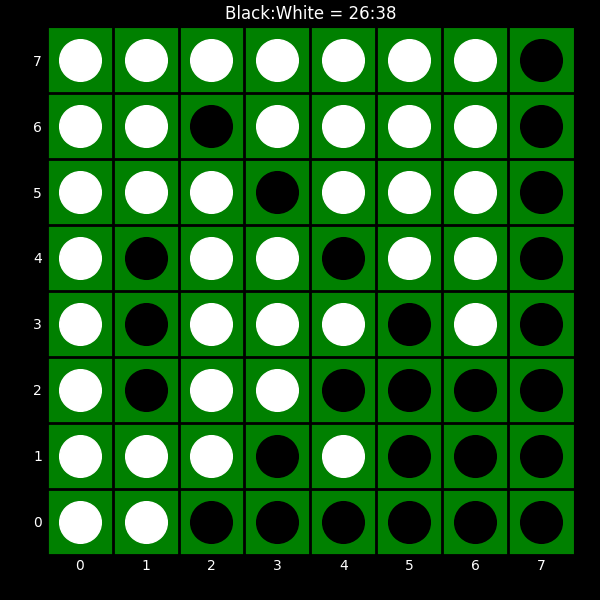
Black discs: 26
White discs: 38